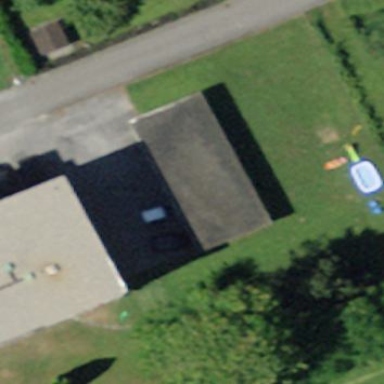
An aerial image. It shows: Garage.